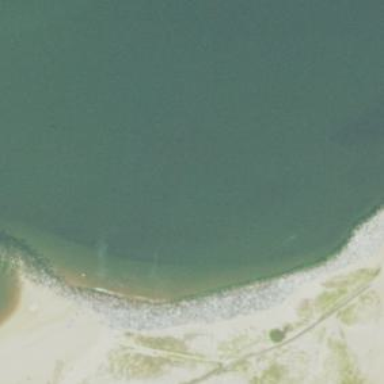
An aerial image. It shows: Sandy beach with tides.